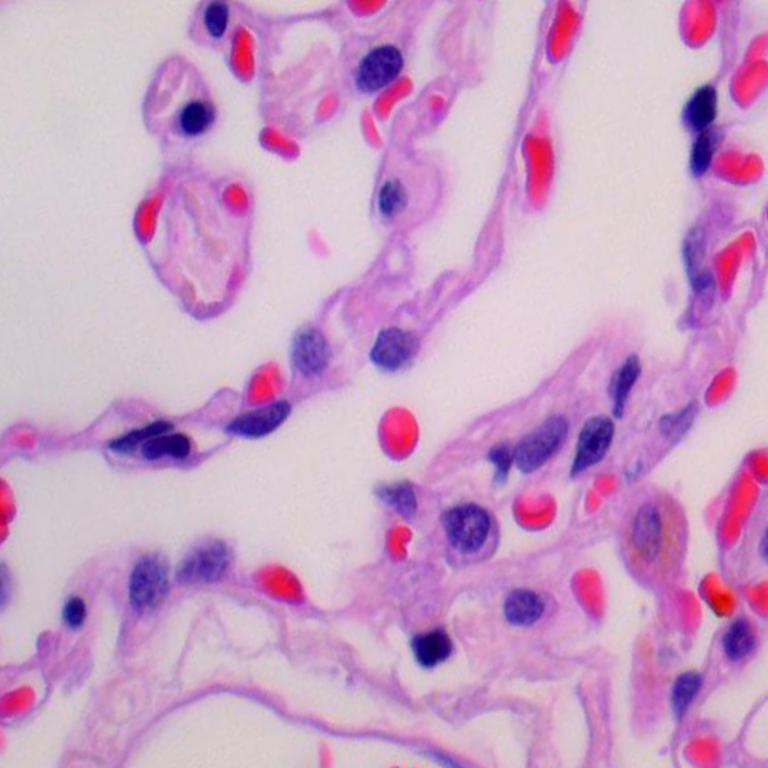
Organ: lung
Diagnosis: benign